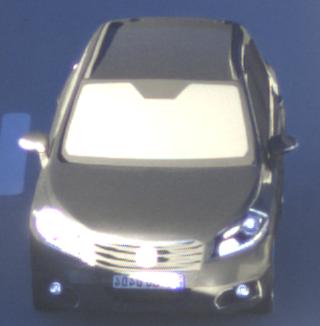
Make: Suzuki
Model: SX4 S-Cross 1.6
Detailed model: SX4 (II) S-Cross
Model produced from: 2013/10
Model produced until: 2015/08
Doors: 5
Color: gray
Road condition: dry road
Daytime: sunrise or sunset
Contrast: high contrast